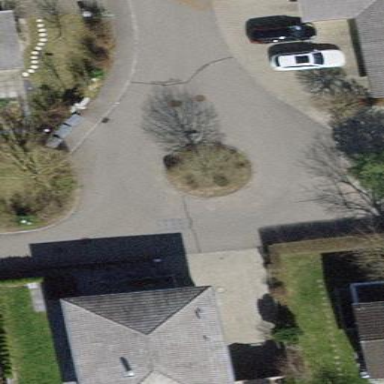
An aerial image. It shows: Roundabout on residential road.